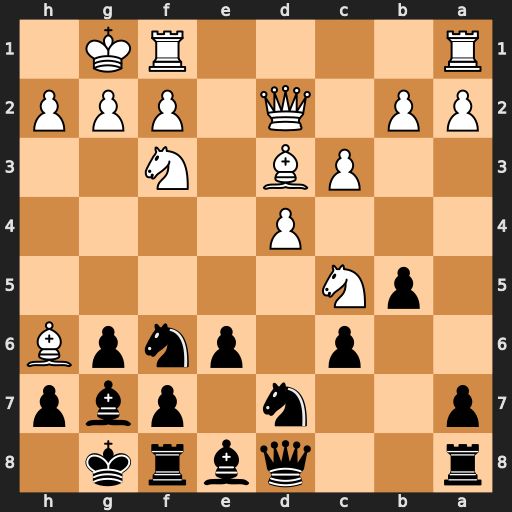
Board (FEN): r2qbrk1/p2n1pbp/2p1pnpB/1pN5/3P4/2PB1N2/PP1Q1PPP/R4RK1
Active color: b
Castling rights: -
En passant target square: -
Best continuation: Bxh6 Qxh6 Nxc5